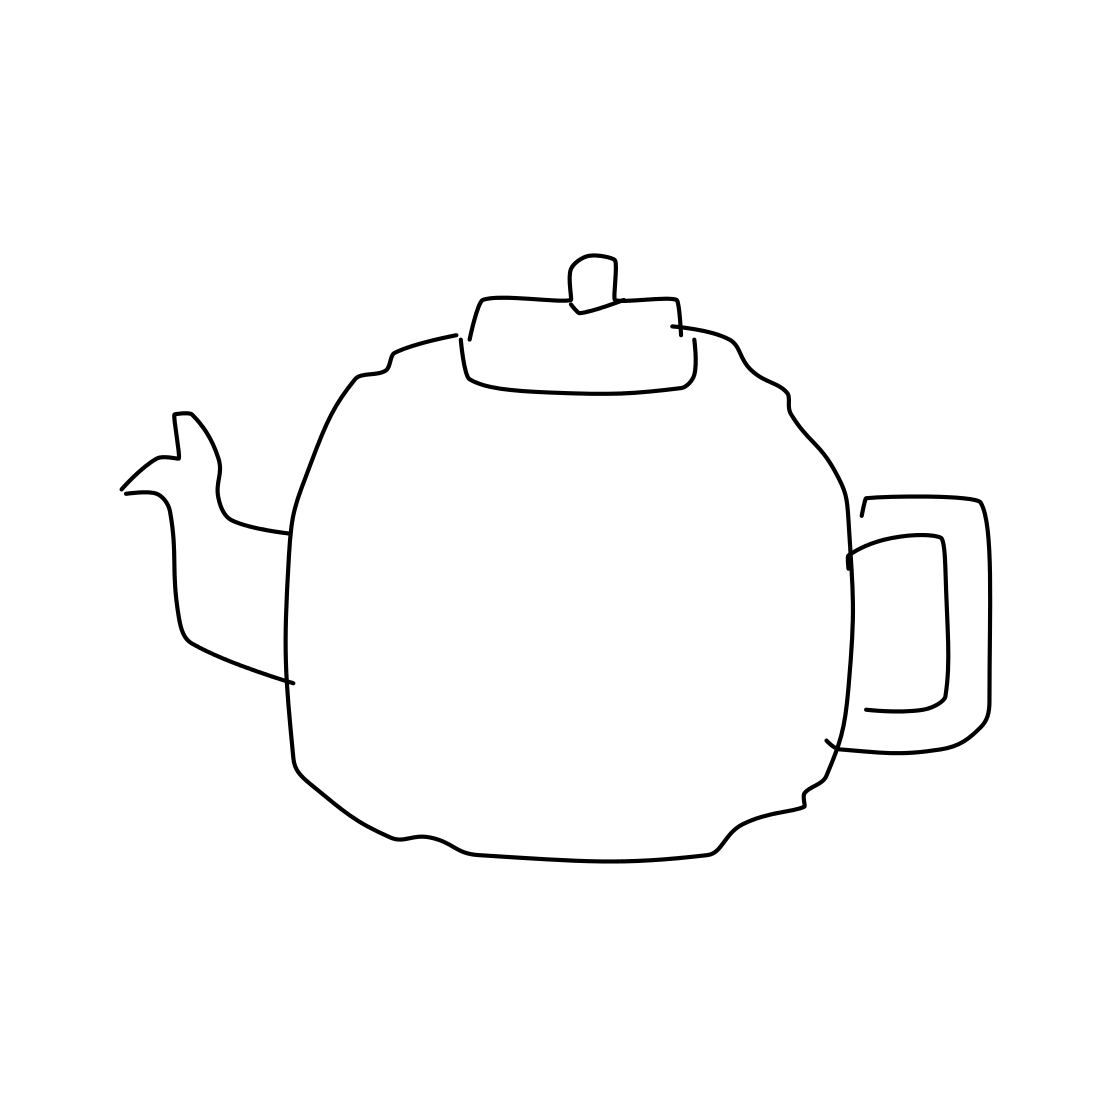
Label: teapot